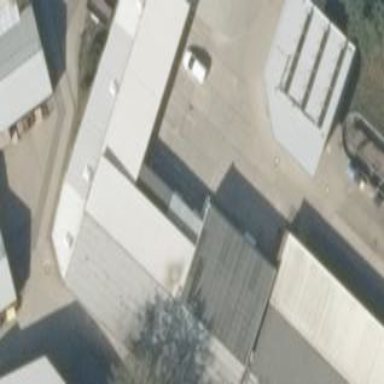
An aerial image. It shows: Commercial building.